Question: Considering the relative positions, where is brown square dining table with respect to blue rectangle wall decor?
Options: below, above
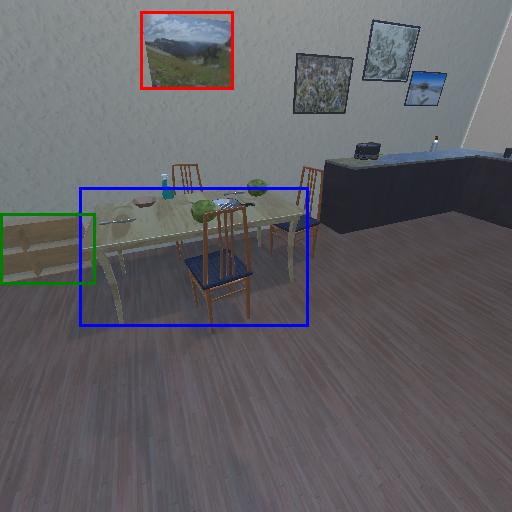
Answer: below